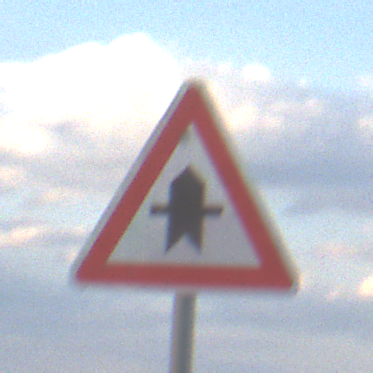
Verkehrszeichen: Vorfahrt
Umgebung: Outdoor, Nature
Tageszeit: SunriseSunset
Wetter: PartlyCloudy
Licht: Natural
Jahreszeit: NotSpecified
Kontrast: LowContrast